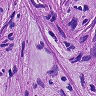
Metastatic tissue present: yes